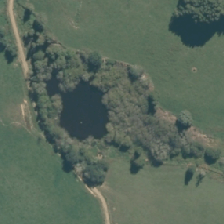
Land cover: lake_pond